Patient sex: M
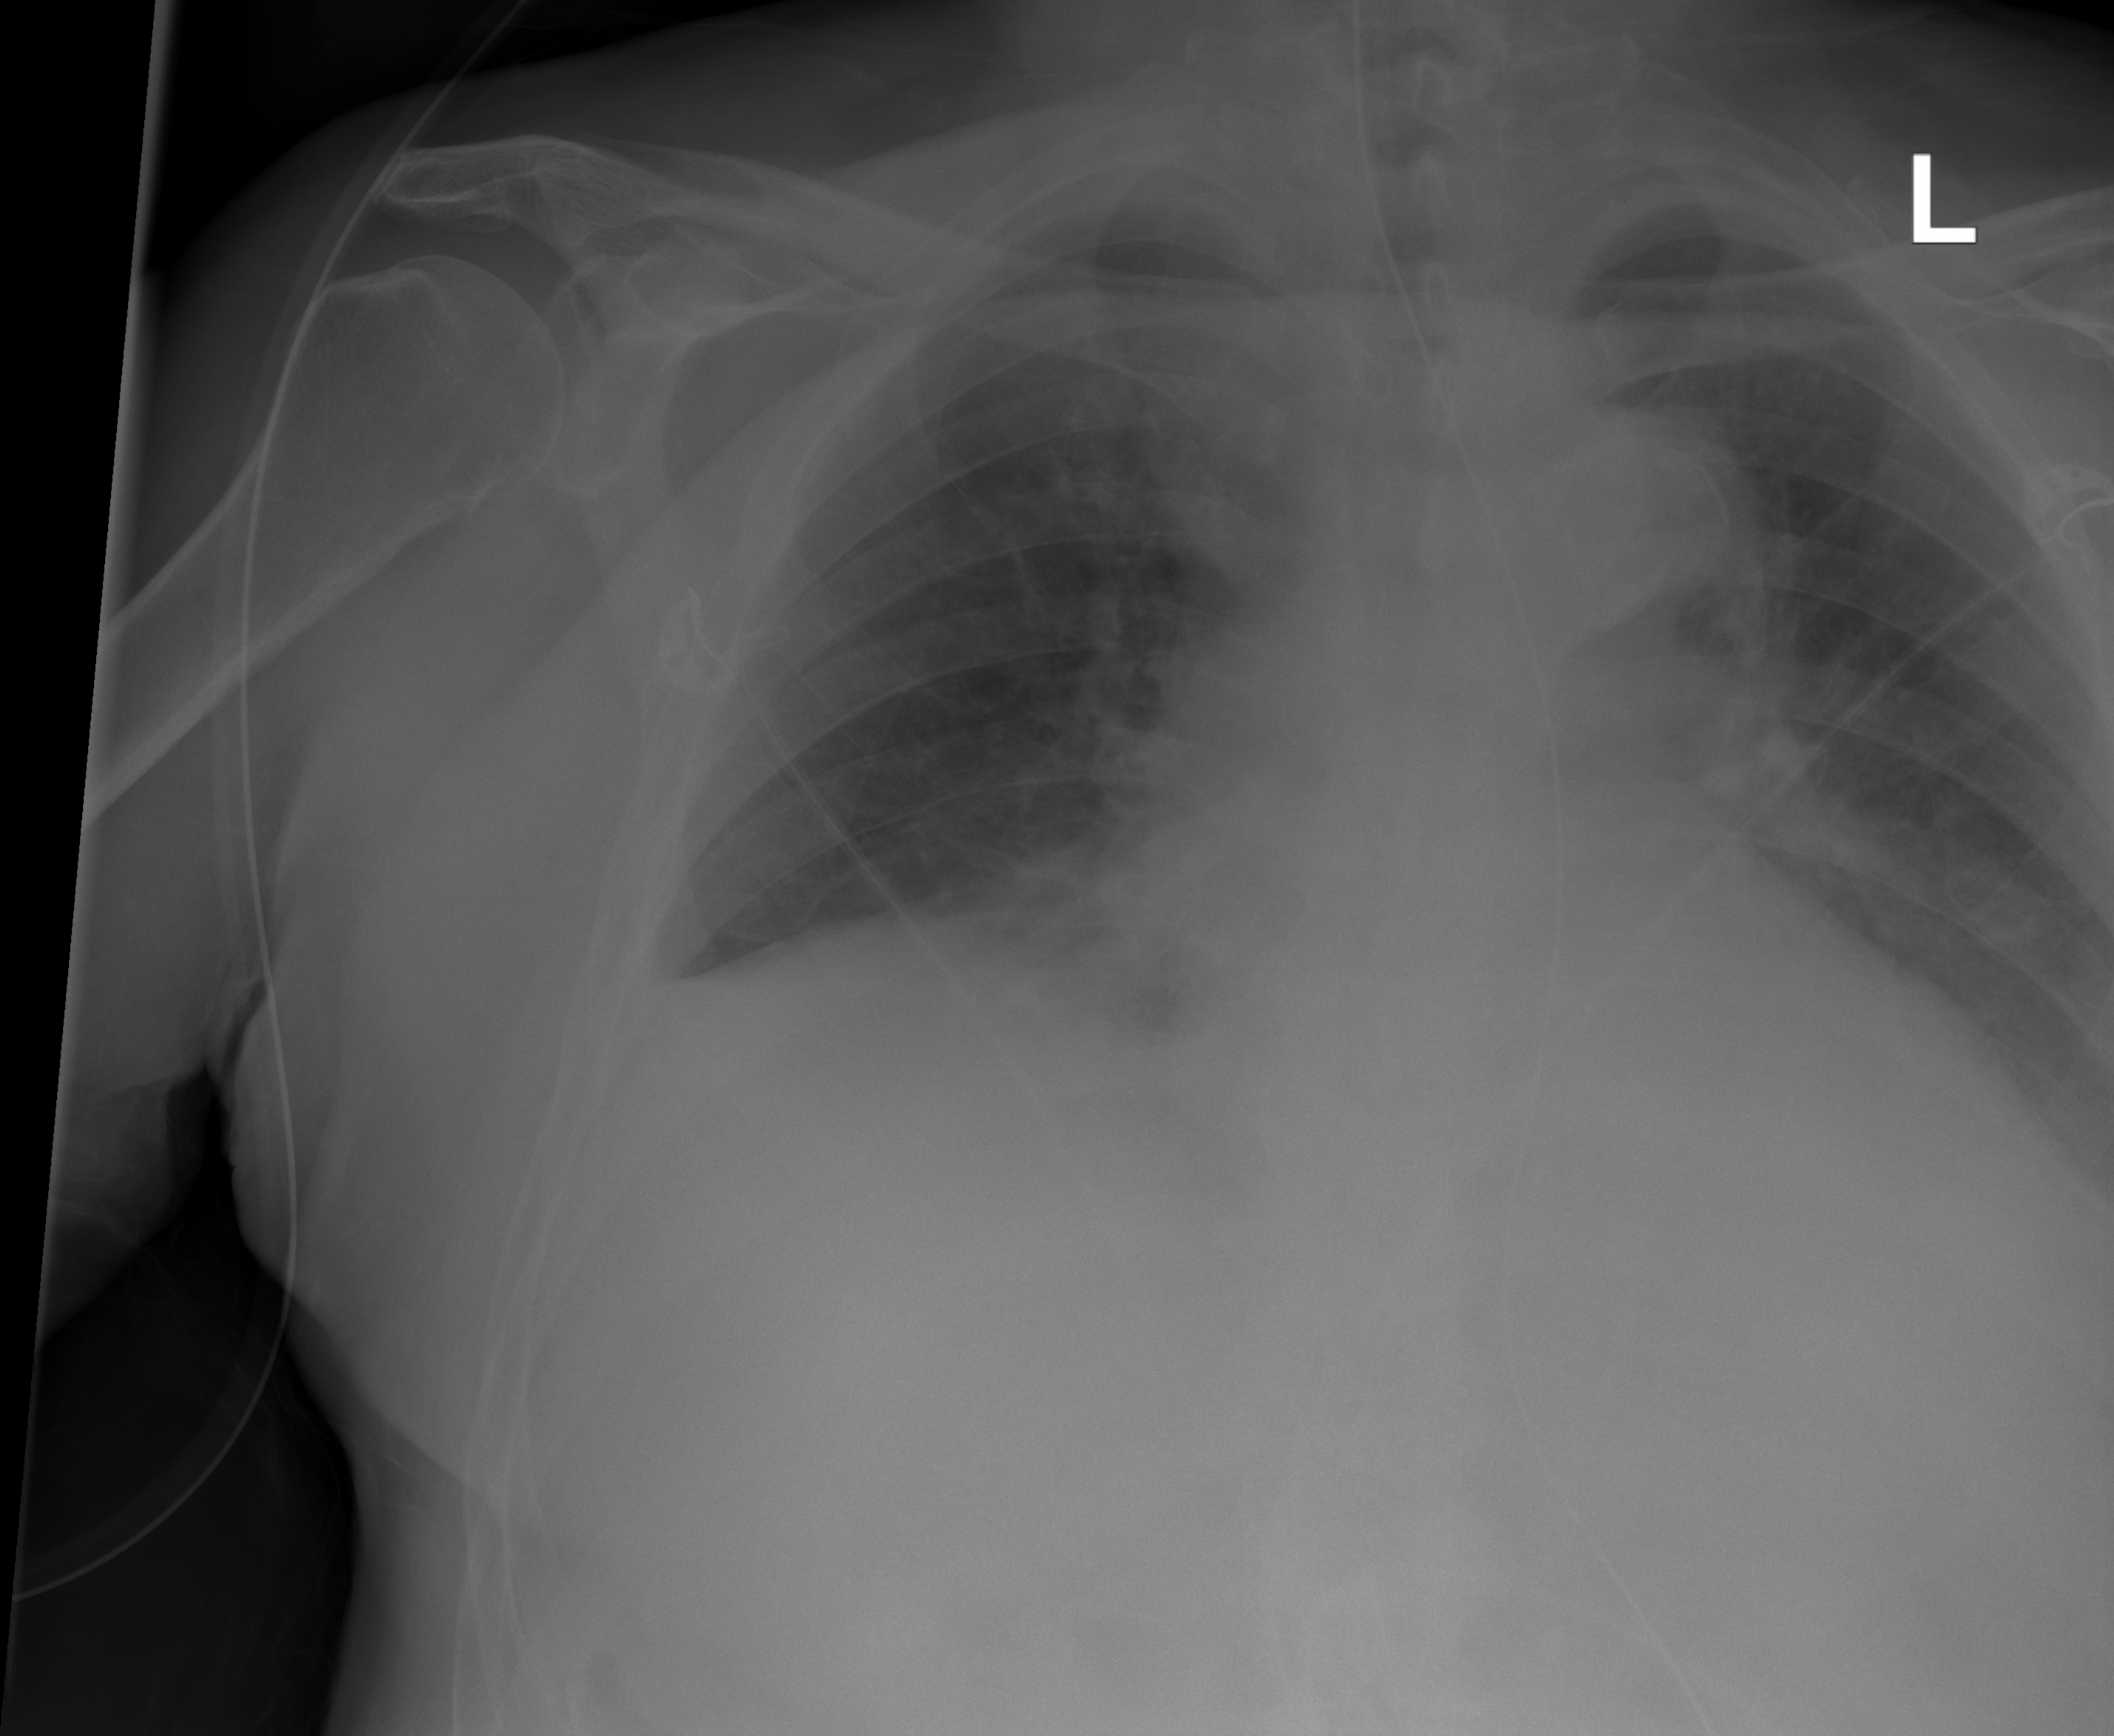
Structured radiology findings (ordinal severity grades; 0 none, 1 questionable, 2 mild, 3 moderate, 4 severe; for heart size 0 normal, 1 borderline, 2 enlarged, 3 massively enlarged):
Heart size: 1
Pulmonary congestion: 2
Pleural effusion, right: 0
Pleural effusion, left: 2
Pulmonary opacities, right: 0
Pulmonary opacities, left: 0
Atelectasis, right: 2
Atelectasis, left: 2